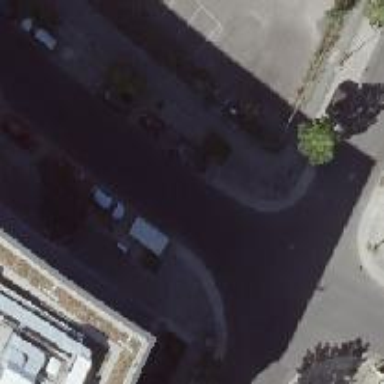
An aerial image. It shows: Unmarked crossing on asphalt footway.